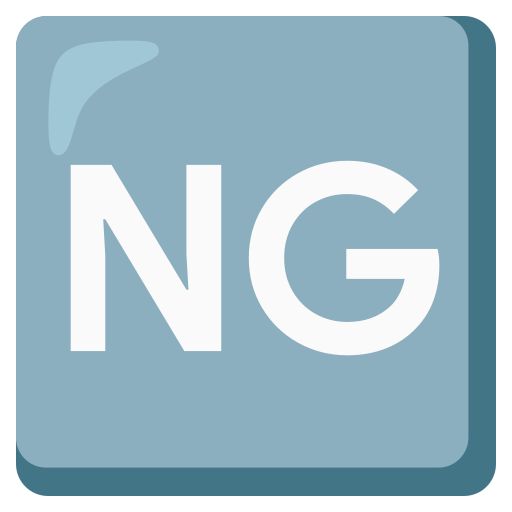
Emoji: 🆖